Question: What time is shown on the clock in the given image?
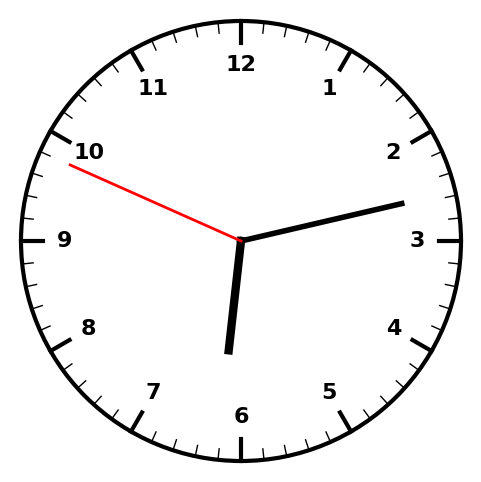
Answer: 06:12:49